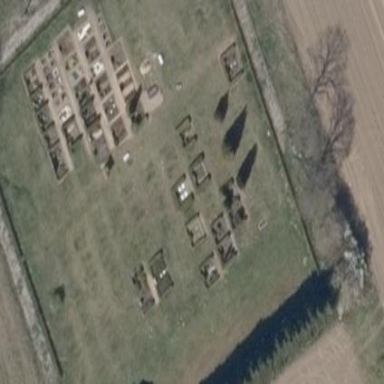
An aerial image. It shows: Cemetery.